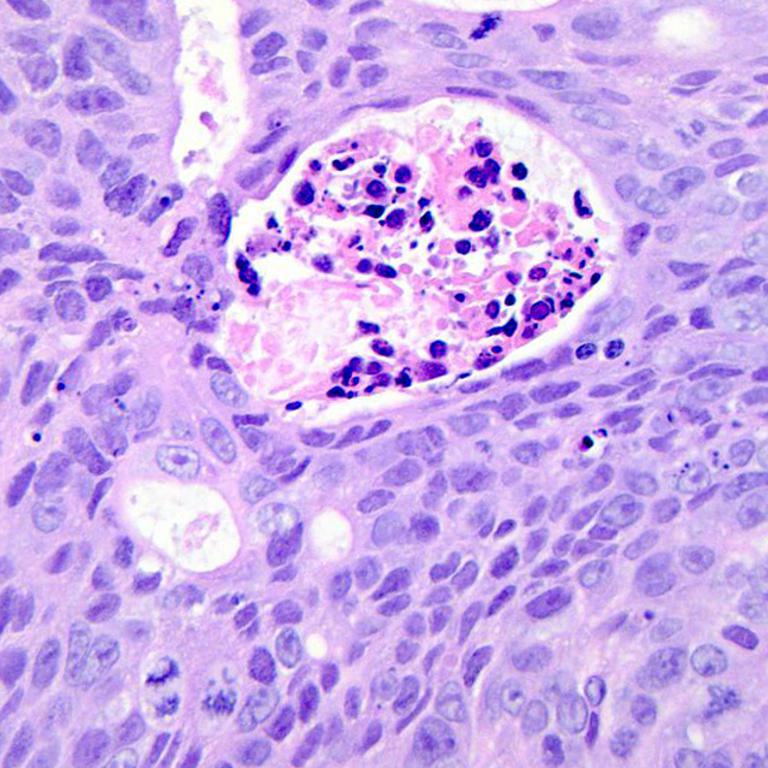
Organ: colon
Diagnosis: adenocarcinomas